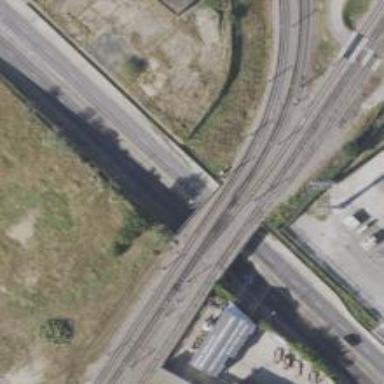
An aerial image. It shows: Bridge for light rail electrified with contact line.